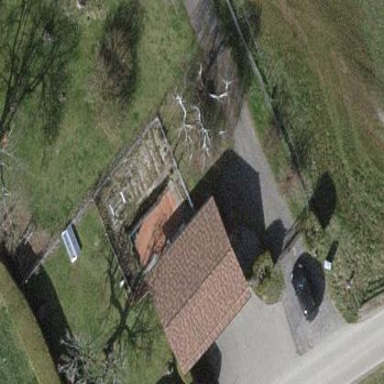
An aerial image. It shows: Garage.